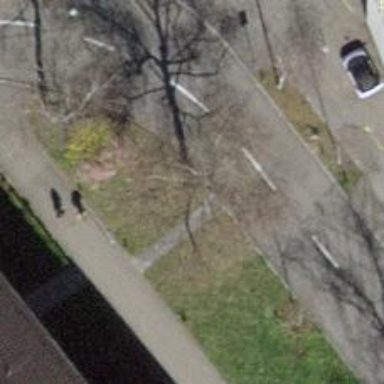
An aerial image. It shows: Avenue lined with trees.